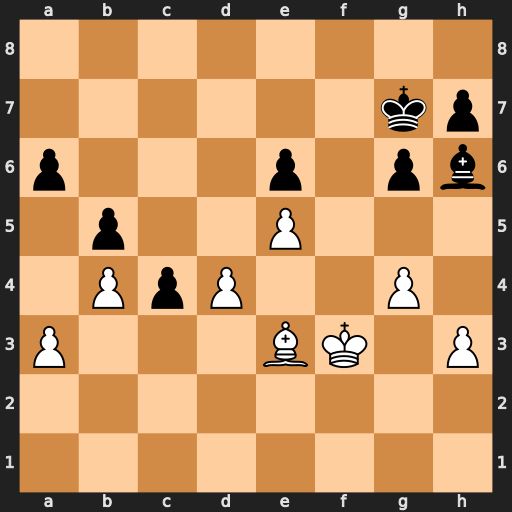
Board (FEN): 8/6kp/p3p1pb/1p2P3/1PpP2P1/P3BK1P/8/8
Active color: w
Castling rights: -
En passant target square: -
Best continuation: g5 Bxg5 Bxg5